Question: I've been coding in PHP for a long time, but I'm currently writing my first Wordpress plugin. The plugin's goals are:
- -
I've got a plugin that successfully creates a table on activation and a shortcode that provides a form which successfully stores the submitted data in the database.
On the back-end, I have a dashboard widget that currently displays some stats about the submissions, and my last task is to provide a button to export those stats to CSV, and that's where I'm stumped. I'm not sure how to handle this in WP world...in the past, I would have had the button open a new window to a page that does the exporting and echos a CSV string to the page along with headers that indicate it's a binary file so it's downloaded. In WP, how do I accomplish this? Do I put a PHP script in my plugin directory and have my widget open that page? If so, how does that page gain access to $wpdb to handle the data access?
Here is my code (just for the dashboard widget part) as it stands now:
'''
<?php
/*
Plugin meta details
*/
add_action('init', 'myplugin_buffer_start');
add_action('wp_footer', 'myplugin_buffer_end');
function myplugin_ob_callback($buffer) {
// You can modify buffer here, and then return the updated code
return $buffer;
}
/**
* Action: init
* Runs after WP has finished loading but before any headers are sent, user is already authenticated at this point
* Good for intercepting $_POST/$_GET
*/
function myplugin_buffer_start()
{
ob_start("myplugin_ob_callback");
}
/**
* Action wp_footer
* Triggered near the </body> tag of the user's template by the wp_footer() function.
*/
function myplugin_buffer_end()
{
ob_end_flush();
}
/****************************************************************
* Stats Dashboard Widgets
***************************************************************/
function myplugin_displaytestFormWidget_process()
{
$errors = array();
if ( 'POST' == $_SERVER['REQUEST_METHOD'] && isset ( $_POST['myplugin_export_button'] ))
{
ob_end_clean(); // erase the output buffer and turn off buffering...blow away all the markup/content from the buffer up to this point
global $wpdb;
$tableName = $wpdb->prefix . "myplugin_test_form";
$qry = "select Name, Date from $tableName order by Date desc";
//ob_start(); when I uncomment this, it works!
$result = $wpdb->get_results($qry, ARRAY_A);
if ($wpdb->num_rows)
{
$date = new DateTime();
$ts = $date->format("Y-m-d-G-i-s");
$filename = "myCsvFile-$ts.csv";
header( 'Content-Type: text/csv' );
header( 'Content-Disposition: attachment;filename='.$filename);
$fp = fopen('php://output', 'w');
//$headrow = $result[0];
//fputcsv($fp, array_keys($headrow));
foreach ($result as $data) {
fputcsv($fp, $data);
}
fclose($fp);
//when I uncomment these lines along with adding ob_start above, it works
//$contLength = ob_get_length();
//header( 'Content-Length: '.$contLength);
}
}
return myplugin_displaytestFormWidget();
}
function myplugin_displaytestFormWidget()
{
global $wpdb;
$tableName = $wpdb->prefix . "myplugin_test_form";
$submissionCount = $wpdb->get_var("select count(Id) from $tableName");
?>
<div><strong>Last entry: </strong>John Q. test (May 5, 2013)</div>
<div><strong>Total submissions: </strong> <?php echo $submissionCount ?></div>
<form id="myplugin_test_export_widget" method="post" action="">
<input type="submit" name="myplugin_export_button" value="Export All" />
</form>
<?php
}
function myplugin_addDashboardWidgets()
{
// widget_id, widget_name, callback, control_callback
wp_add_dashboard_widget(
'test-form-widget',
'test Form Submissions',
'myplugin_displaytestFormWidget_process'
);
}
/****************************************************************
* Hooks
***************************************************************/
//add_action('widgets_init', 'simple_widget_init');
add_action('wp_dashboard_setup', 'myplugin_addDashboardWidgets' );
// This shortcode will inject the form onto a page
add_shortcode('test-form', 'myplugin_displaytestForm_process');
register_activation_hook(__FILE__, 'myplugin_test_form_activate');
'''
You can see in the function I'm displaying the form, I just don't know what to do with the button to make it all jive.

Can anyone assist?
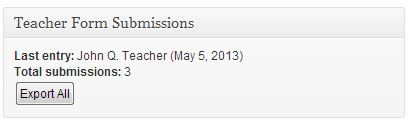
Answer: At first add following code in your plugin
'''
add_action('init', 'buffer_start');
add_action('wp_footer', 'buffer_end');
function callback($buffer) {
// You can modify buffer here, and then return the updated code
return $buffer;
}
function buffer_start() { ob_start("callback"); }
function buffer_end() { ob_end_flush(); }
'''
Just at the top, right after the plugin meta info like
'''
/**
* @package Word Generator
* @version 1.0
* ...
*/
// here goes the code given above, it'll solve the header sent error problem
'''
And following code will dump a csv file
'''
if ( 'POST' == $_SERVER['REQUEST_METHOD'] && isset ( $_POST['myplugin_export_button'] ))
{
// Somehow, perform the export
ob_clean();
global $wpdb;
$qry = 'your query';
$result = $wpdb->get_results($qry, ARRAY_A);
if ($wpdb->num_rows){
$date = new DateTime();
$ts = $date->format("Y-m-d-G-i-s");
$filename = "myCsvFile-$ts.csv";
header( 'Content-Type: text/csv' );
header( 'Content-Disposition: attachment;filename='.$filename);
$fp = fopen('php://output', 'w');
$headrow = $result[0];
fputcsv($fp, array_keys($headrow));
foreach ($result as $data) {
fputcsv($fp, $data);
}
fclose($fp);
$contLength = ob_get_length();
header( 'Content-Length: '.$contLength);
exit();
}
}
'''